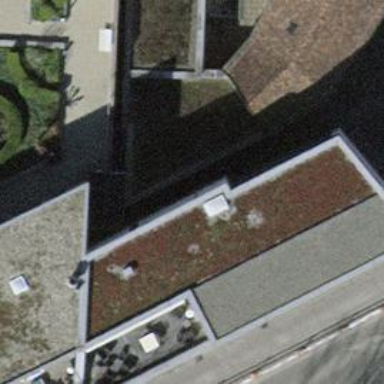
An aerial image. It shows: Building with flat gray roof. The building itself is of moccasin color.